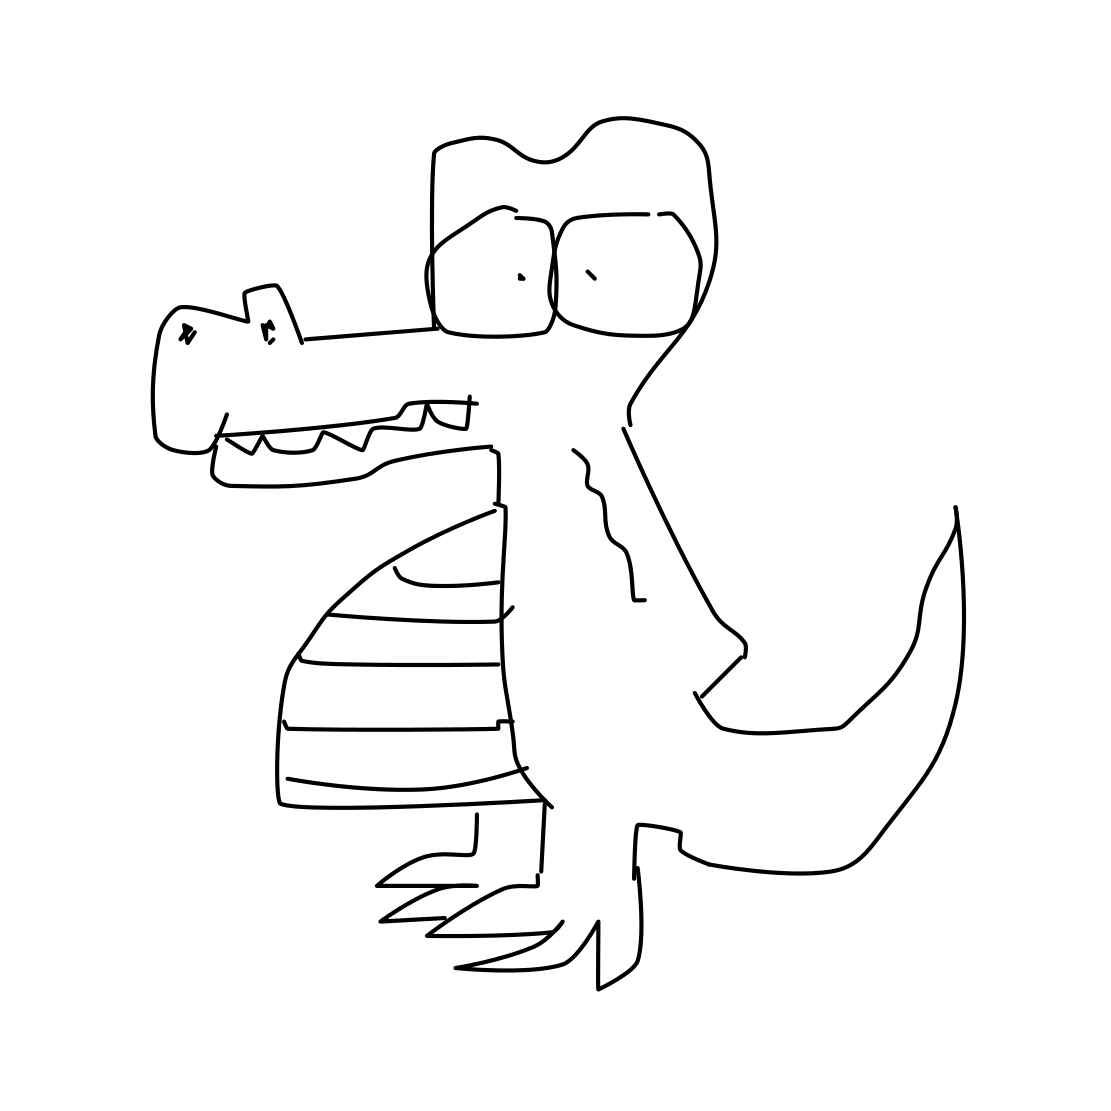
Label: crocodile